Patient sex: M
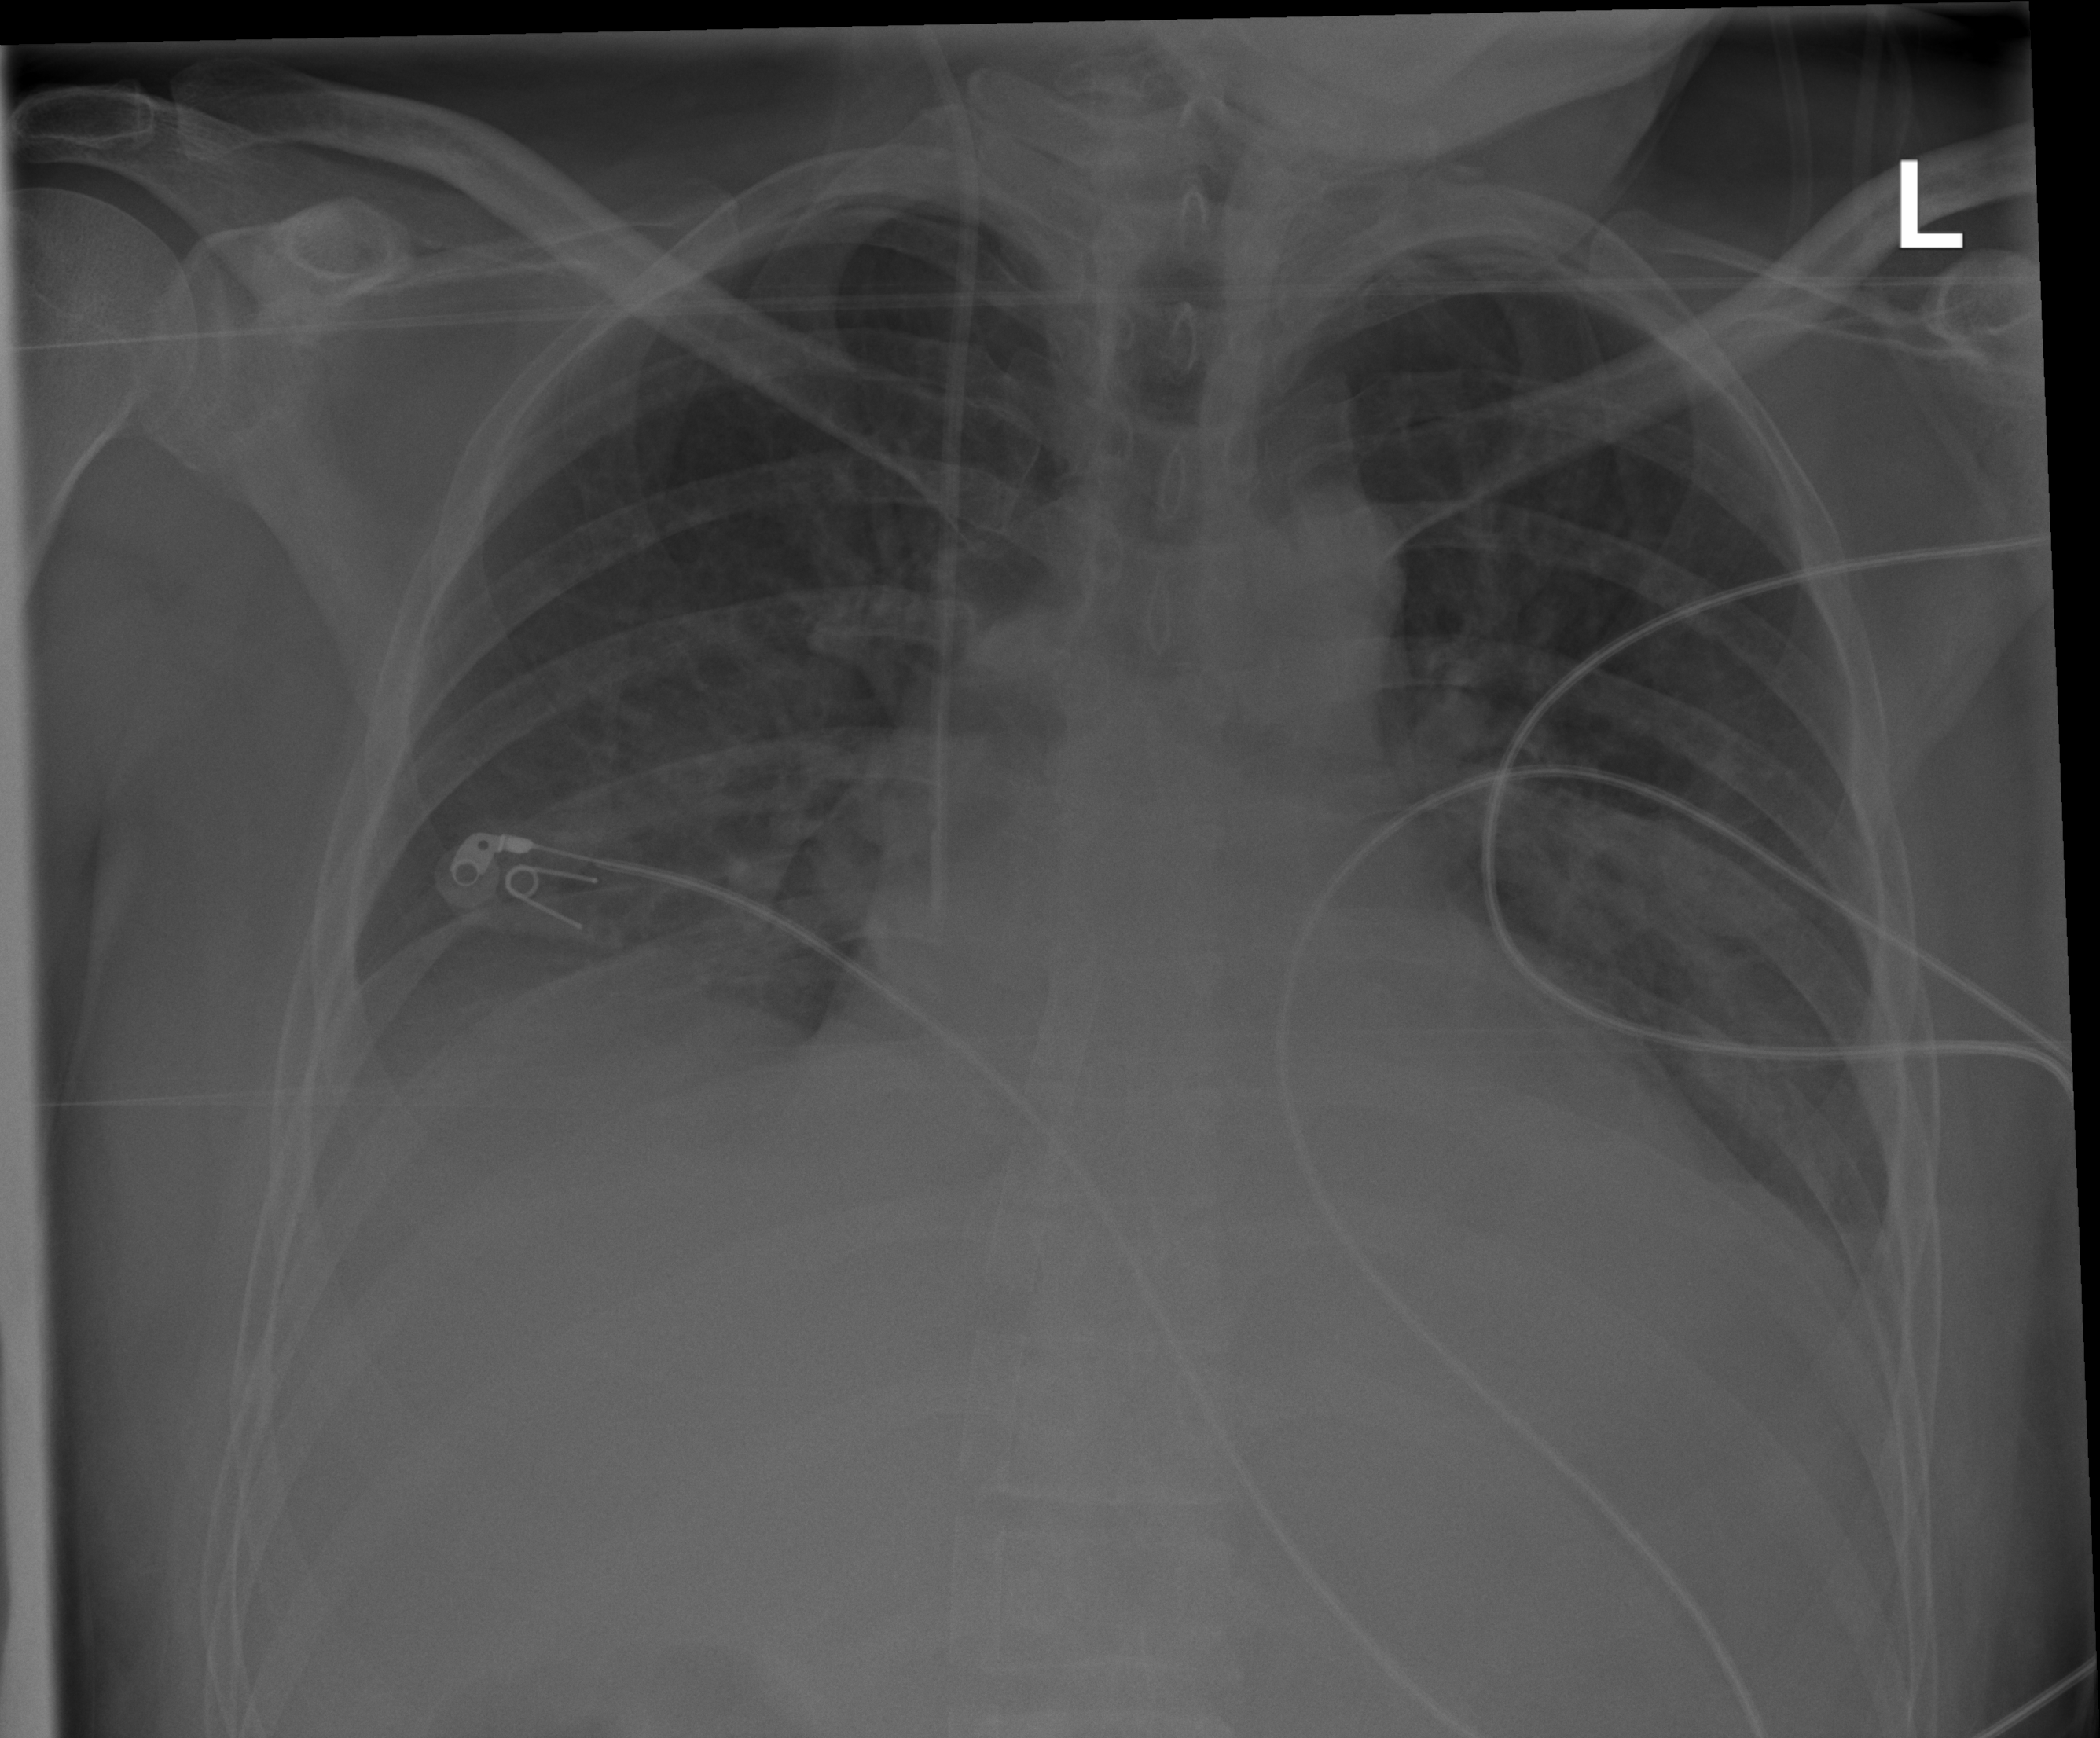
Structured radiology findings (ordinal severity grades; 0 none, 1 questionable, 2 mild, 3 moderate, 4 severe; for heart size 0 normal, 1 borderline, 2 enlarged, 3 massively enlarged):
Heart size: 2
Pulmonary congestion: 1
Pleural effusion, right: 2
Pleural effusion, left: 2
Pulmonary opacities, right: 0
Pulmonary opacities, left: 0
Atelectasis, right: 2
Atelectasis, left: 2